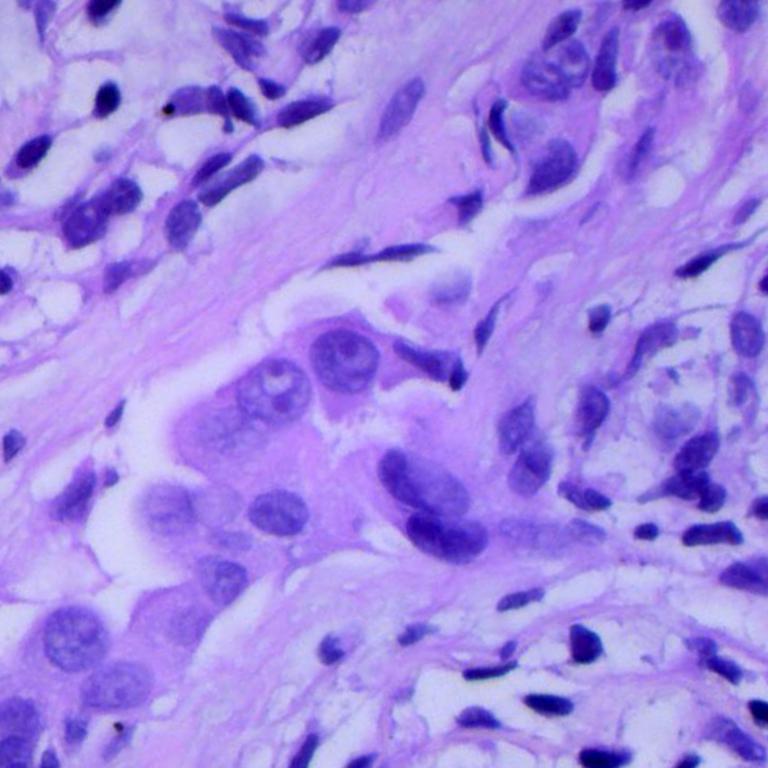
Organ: lung
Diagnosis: adenocarcinomas